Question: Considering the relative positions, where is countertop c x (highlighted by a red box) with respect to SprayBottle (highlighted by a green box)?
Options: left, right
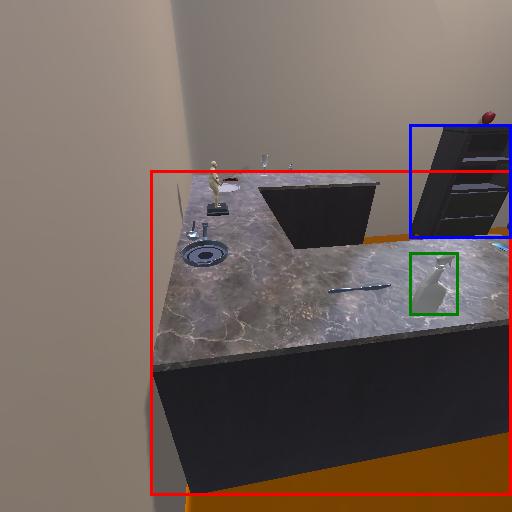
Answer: left